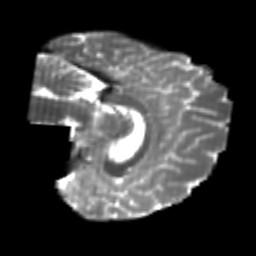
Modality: T2w
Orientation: sagittal
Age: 20
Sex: male
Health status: healthy
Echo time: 0.074 s